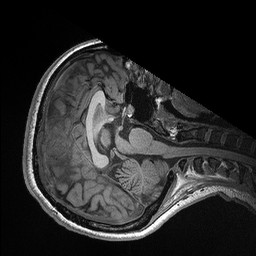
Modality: T1w
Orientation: axial
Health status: healthy
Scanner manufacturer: siemens
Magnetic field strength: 3 T
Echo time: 0.00298 s